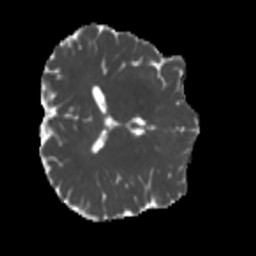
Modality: MD
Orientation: axial
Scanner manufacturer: siemens
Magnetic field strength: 3 T
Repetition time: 4 s
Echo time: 0.0594 s